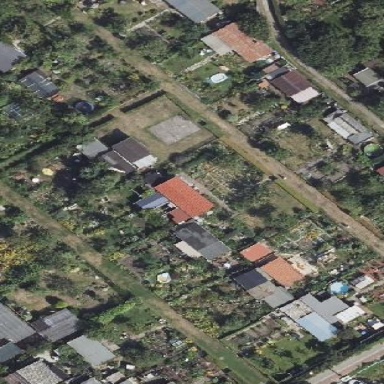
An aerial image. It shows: Allotments area.